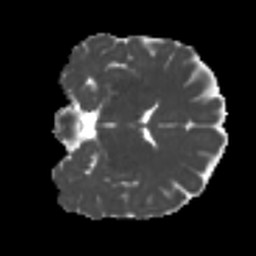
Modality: MD
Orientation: coronal
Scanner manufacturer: siemens
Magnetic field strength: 3 T
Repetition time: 4 s
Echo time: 0.0594 s